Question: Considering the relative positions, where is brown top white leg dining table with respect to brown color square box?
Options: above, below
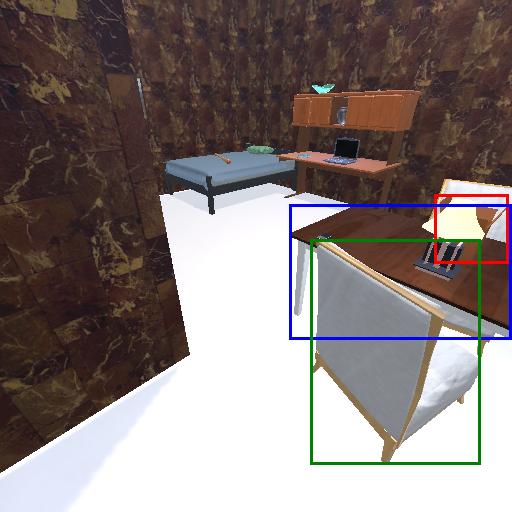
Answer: above